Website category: phone
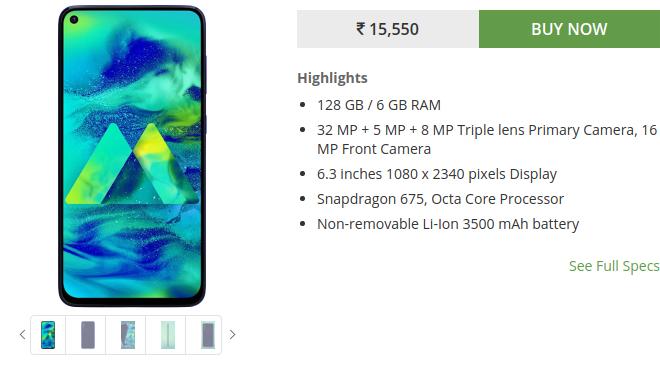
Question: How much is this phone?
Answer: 15,550

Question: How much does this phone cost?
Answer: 15,550

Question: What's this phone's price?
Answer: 15,550

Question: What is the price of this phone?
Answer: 15,550

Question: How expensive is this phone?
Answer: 15,550

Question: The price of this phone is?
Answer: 15,550

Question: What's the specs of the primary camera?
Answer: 32 MP + 5 MP + 8 MP Triple lens Primary Camera

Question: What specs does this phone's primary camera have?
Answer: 32 MP + 5 MP + 8 MP Triple lens Primary Camera

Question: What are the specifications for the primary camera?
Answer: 32 MP + 5 MP + 8 MP Triple lens Primary Camera

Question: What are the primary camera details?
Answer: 32 MP + 5 MP + 8 MP Triple lens Primary Camera

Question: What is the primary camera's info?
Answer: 32 MP + 5 MP + 8 MP Triple lens Primary Camera

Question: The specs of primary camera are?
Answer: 32 MP + 5 MP + 8 MP Triple lens Primary Camera

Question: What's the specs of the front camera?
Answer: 16 MP Front Camera

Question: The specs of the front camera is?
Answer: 16 MP Front Camera

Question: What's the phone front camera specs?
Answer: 16 MP Front Camera

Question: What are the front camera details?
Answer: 16 MP Front Camera

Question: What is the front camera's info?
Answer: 16 MP Front Camera

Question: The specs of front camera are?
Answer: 16 MP Front Camera

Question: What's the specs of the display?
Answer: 6.3 inches 1080 x 2340 pixels Display

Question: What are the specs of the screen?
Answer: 6.3 inches 1080 x 2340 pixels Display

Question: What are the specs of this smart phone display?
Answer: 6.3 inches 1080 x 2340 pixels Display

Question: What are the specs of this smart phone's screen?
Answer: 6.3 inches 1080 x 2340 pixels Display

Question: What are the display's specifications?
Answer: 6.3 inches 1080 x 2340 pixels Display

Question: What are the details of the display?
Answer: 6.3 inches 1080 x 2340 pixels Display

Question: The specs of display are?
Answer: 6.3 inches 1080 x 2340 pixels Display

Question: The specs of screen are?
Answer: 6.3 inches 1080 x 2340 pixels Display

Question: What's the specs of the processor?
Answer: Snapdragon 675, Octa Core Processor

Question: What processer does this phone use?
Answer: Snapdragon 675, Octa Core Processor

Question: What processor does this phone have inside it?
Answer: Snapdragon 675, Octa Core Processor

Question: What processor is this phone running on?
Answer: Snapdragon 675, Octa Core Processor

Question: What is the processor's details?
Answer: Snapdragon 675, Octa Core Processor

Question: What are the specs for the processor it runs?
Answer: Snapdragon 675, Octa Core Processor

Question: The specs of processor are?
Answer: Snapdragon 675, Octa Core Processor

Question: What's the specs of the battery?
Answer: Non-removable Li-Ion 3500 mAh battery

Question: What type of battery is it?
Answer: Non-removable Li-Ion 3500 mAh battery

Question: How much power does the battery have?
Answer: Non-removable Li-Ion 3500 mAh battery

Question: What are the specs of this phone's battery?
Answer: Non-removable Li-Ion 3500 mAh battery

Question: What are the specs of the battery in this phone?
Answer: Non-removable Li-Ion 3500 mAh battery

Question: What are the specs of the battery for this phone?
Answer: Non-removable Li-Ion 3500 mAh battery

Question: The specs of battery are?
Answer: Non-removable Li-Ion 3500 mAh battery